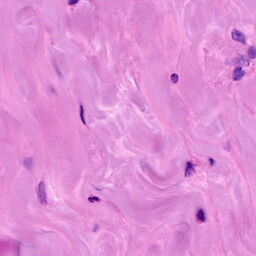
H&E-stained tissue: Breast